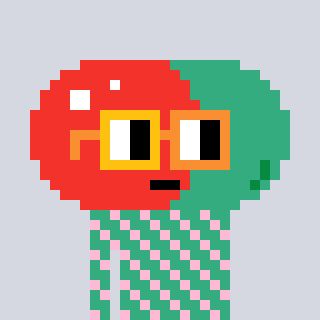
a pixel art character with square yellow and orange glasses, a pill-shaped head and a teal-colored body on a cool background